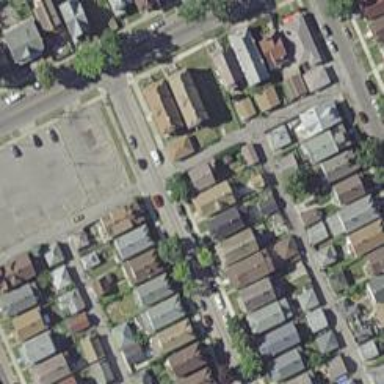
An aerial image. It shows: Alley classified as service road.